Question: I need to publish an application with 3.5 to get it working on iPhone 5. I download de air 3.5 and install it, I downloaded the air 3.5 sdk wich are files and i don't know what to do and the thing is that in the publish setting I only have air 3.2 and not air 3.5 that is what I need. Someone knows what i'm missing? Are the sdk files that I have to copy in some place or something like that? Thanks.

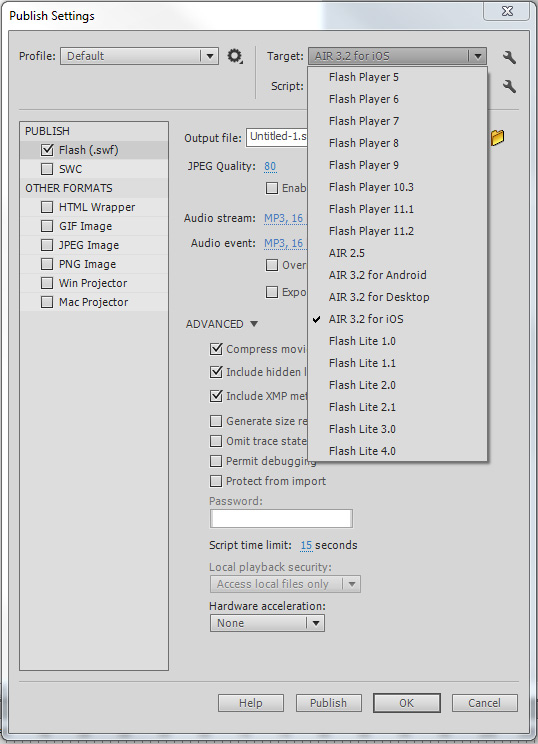
Answer: Thanks to Sunil D. I couldnt find it. Here is the solution i found to update Air SDK with Flash CS5.5 or CS6 <URL>